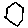
Label: hexagon